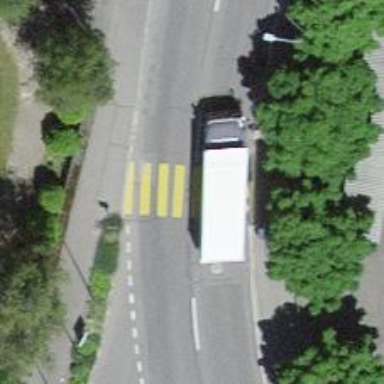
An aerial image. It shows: Zebra crossing on the road.